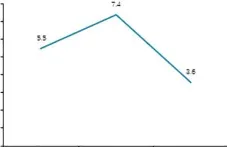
(B) Comparison of the eosinophil counts before and after treatment.
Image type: chart (chart)